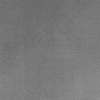
Atmospheric dust classification: dusty